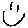
Label: smiley face